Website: macys
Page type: billing-address
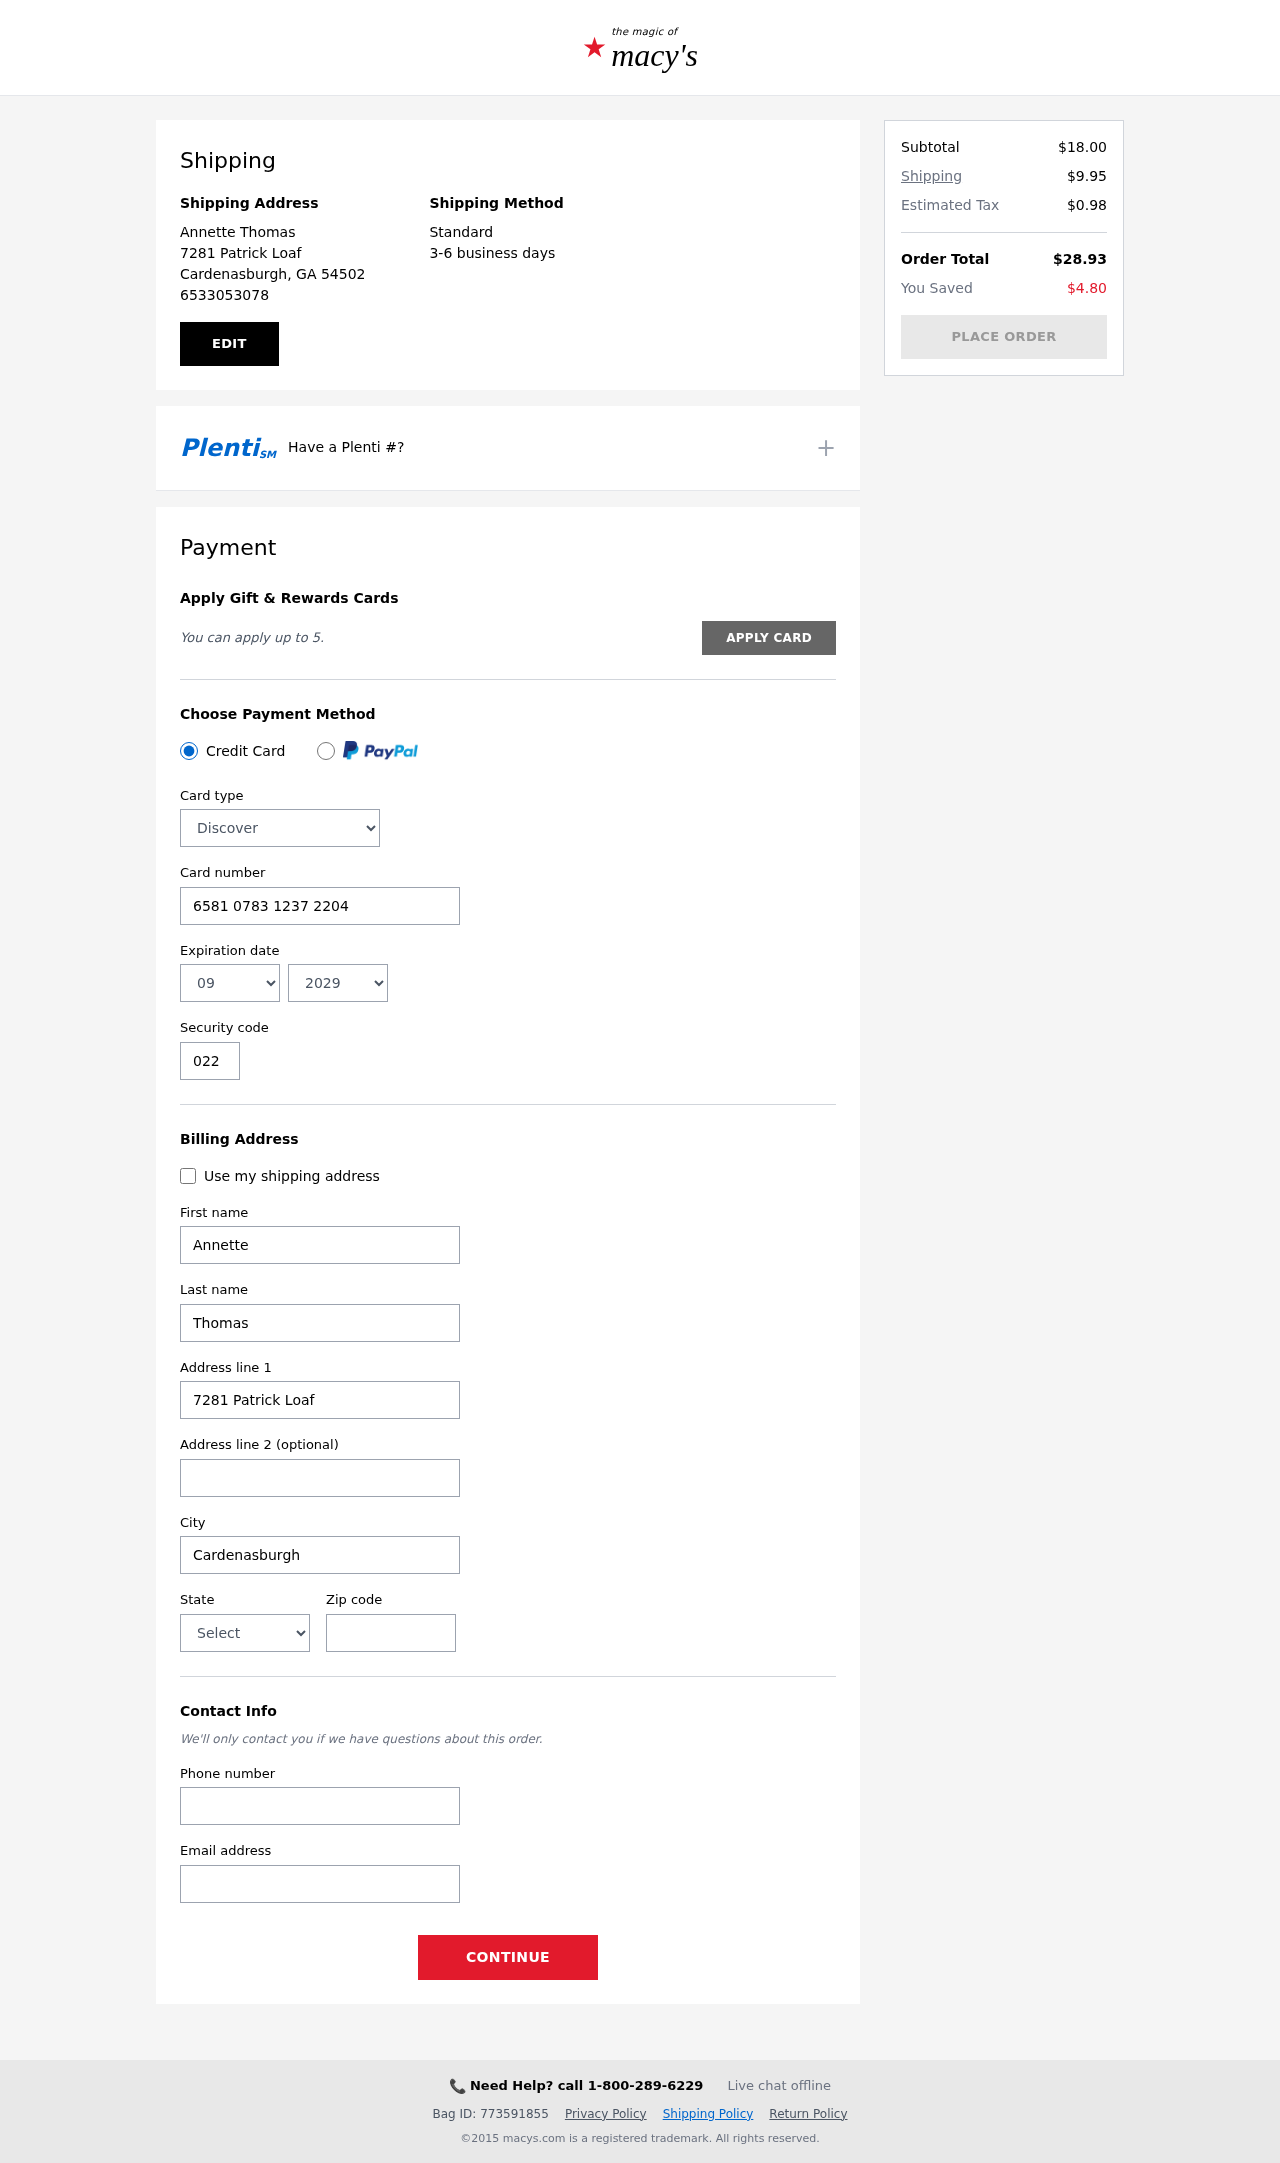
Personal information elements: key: PII_CARD_CVV
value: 022
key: PII_CARD_EXPIRY_MONTH
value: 09
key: PII_CARD_EXPIRY_YEAR
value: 29
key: PII_CARD_NUMBER
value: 6581 0783 1237 2204
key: PII_CARD_TYPE
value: Discover
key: PII_CITY
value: Cardenasburgh
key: PII_CITY_STATE_ZIP
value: Cardenasburgh, GA 54502
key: PII_EMAIL
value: annette_thomas@gmail.com
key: PII_FIRSTNAME
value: Annette
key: PII_FULLNAME
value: Annette Thomas
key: PII_LASTNAME
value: Thomas
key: PII_PHONE
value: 6533053078
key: PII_POSTCODE
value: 54502
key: PII_STATE
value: Georgia
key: PII_STREET
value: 7281 Patrick Loaf
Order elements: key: ORDER_SUBTOTAL
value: $18.00
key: ORDER_SHIPPING_COST
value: $9.95
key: ORDER_TAX
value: $0.98
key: ORDER_TOTAL
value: $28.93
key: ORDER_SAVINGS
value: $4.80